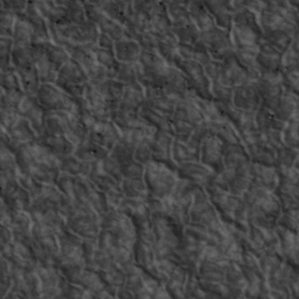
Label: non_frost